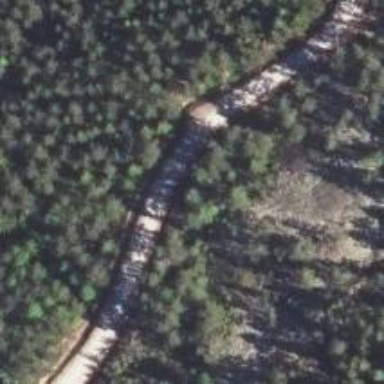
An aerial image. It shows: Track road with grade2 tracktype. The trail visibility is excellent.